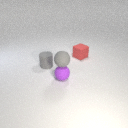
small purple rubber sphere below small gray rubber sphere